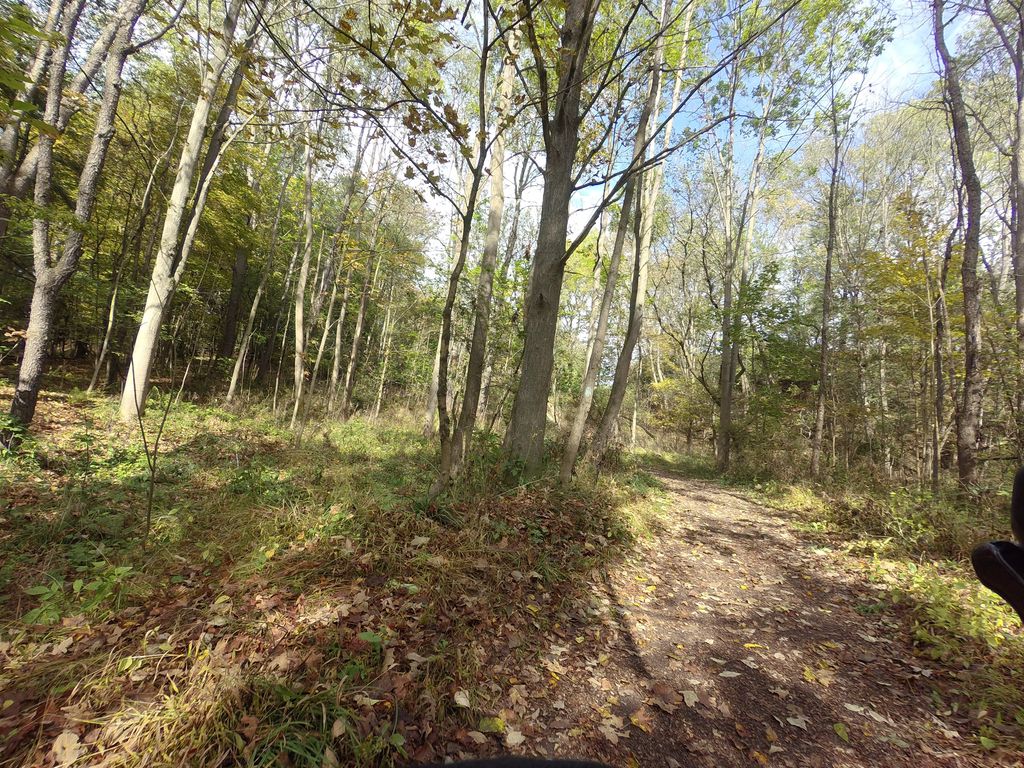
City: hamilton